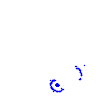
Particle: kaon